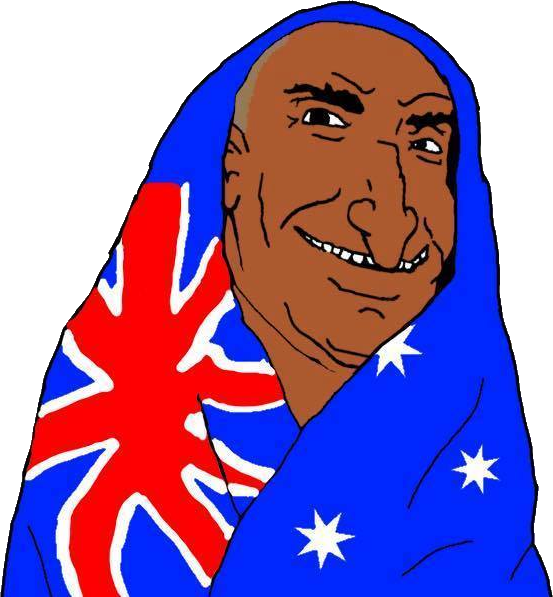
Label: 5_Bruce